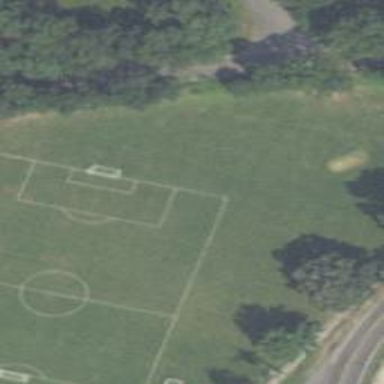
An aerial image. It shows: Soccer pitch for leisure land activities.